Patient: sex M, age 61
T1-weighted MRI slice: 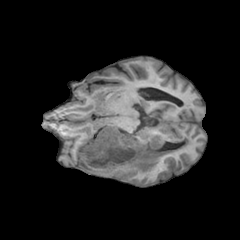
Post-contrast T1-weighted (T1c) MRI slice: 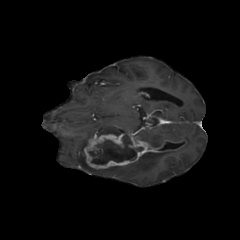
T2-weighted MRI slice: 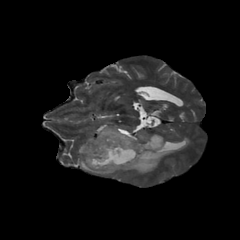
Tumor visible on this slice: yes
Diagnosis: Glioblastoma, IDH-wildtype
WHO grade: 4